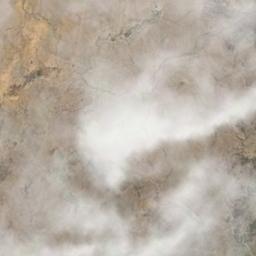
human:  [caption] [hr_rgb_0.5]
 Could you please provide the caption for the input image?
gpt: The white cloud is above bare land .

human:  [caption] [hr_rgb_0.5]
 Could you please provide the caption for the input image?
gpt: Light white clouds on the yellow earth .

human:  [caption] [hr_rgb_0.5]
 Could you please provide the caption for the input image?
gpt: The stratus clouds are located above the wasteland .

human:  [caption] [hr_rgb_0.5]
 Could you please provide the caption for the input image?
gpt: There is a little thin cloud above the brown farmland .

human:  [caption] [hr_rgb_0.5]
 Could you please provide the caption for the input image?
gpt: There are sparse white clouds over a desert .